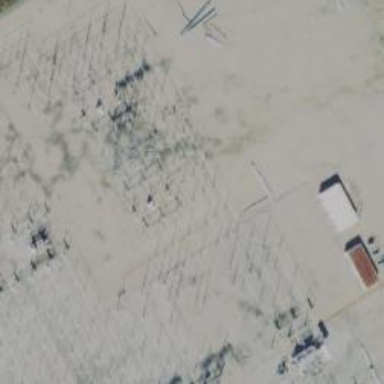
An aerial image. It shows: Switch for power supply.